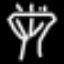
Label: diamond